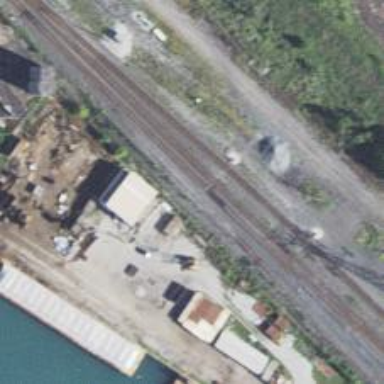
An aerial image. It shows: Railway track.